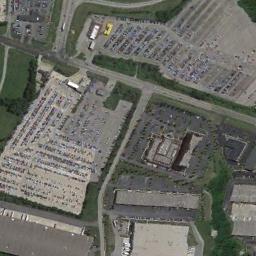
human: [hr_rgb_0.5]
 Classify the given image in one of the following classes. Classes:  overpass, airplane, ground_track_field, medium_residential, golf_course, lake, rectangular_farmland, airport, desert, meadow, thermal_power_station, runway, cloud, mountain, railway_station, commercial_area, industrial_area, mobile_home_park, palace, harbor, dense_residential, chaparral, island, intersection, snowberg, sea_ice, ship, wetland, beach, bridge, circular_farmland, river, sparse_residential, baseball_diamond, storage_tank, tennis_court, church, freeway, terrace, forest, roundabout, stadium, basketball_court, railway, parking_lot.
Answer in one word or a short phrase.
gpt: parking_lot